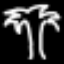
Label: palm tree